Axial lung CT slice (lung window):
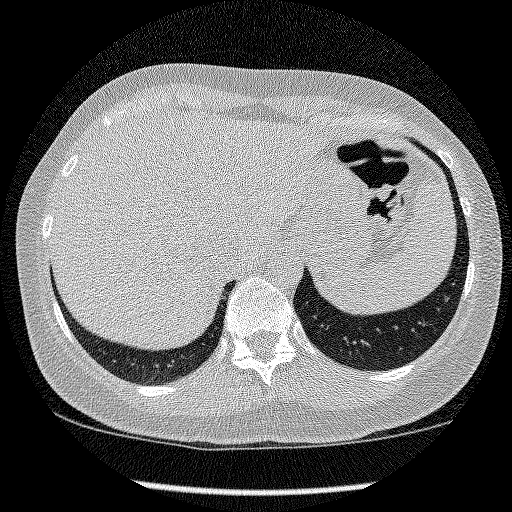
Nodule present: no